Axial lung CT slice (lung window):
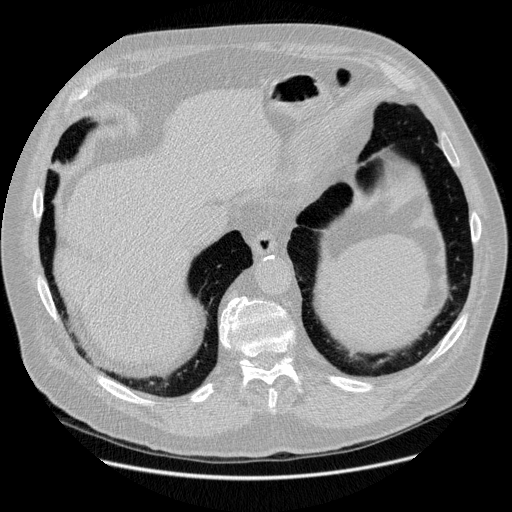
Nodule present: no